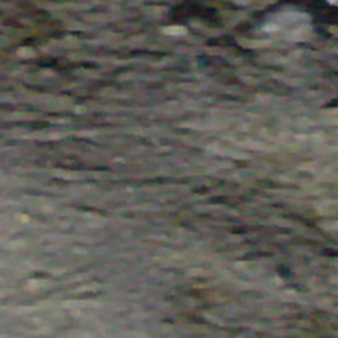
Label: other